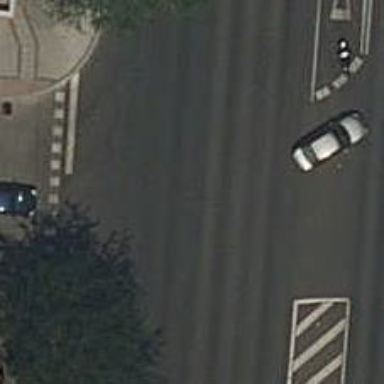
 there is shared lane for cyclists. The road surface is asphalt."